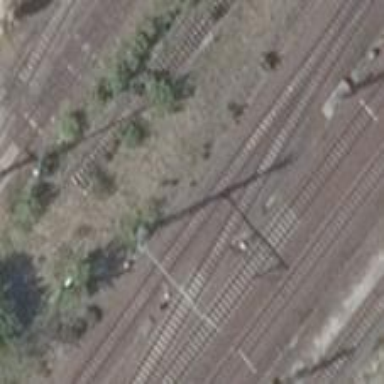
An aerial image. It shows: Railway signal.